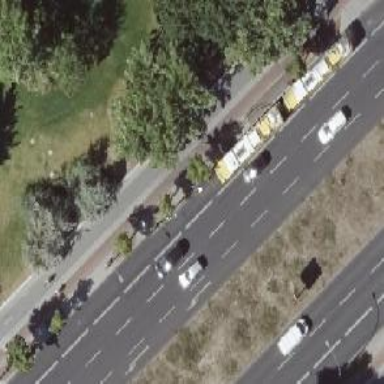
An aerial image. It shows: Asphalt road with primary classification. There is cycle track on the right side.